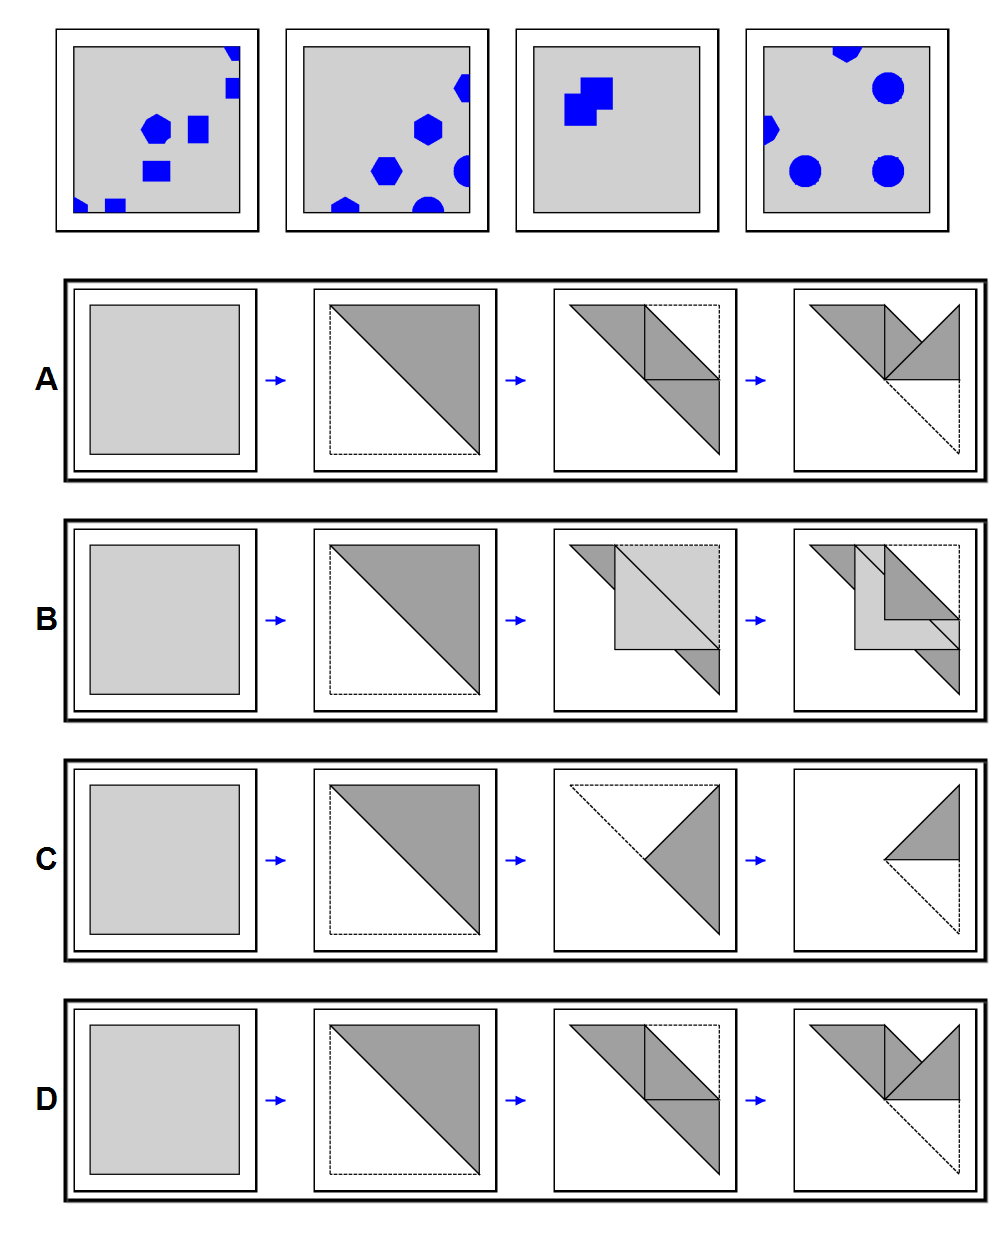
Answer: A